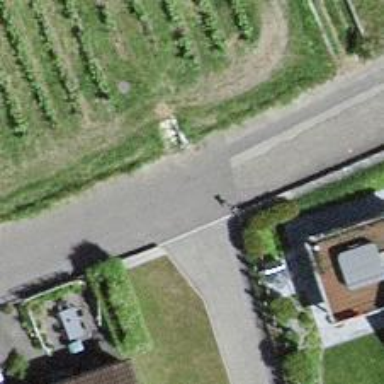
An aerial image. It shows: Residential road.